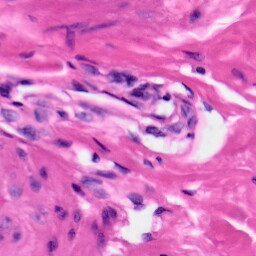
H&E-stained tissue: Skin